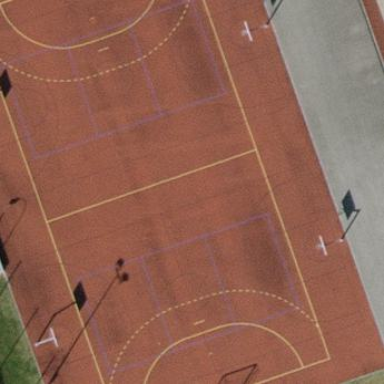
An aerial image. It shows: Multi-sport pitch with tartan surface for leisure activities.